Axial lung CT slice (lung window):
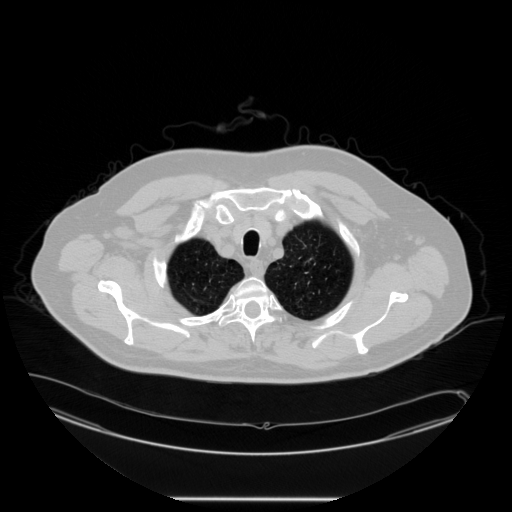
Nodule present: no